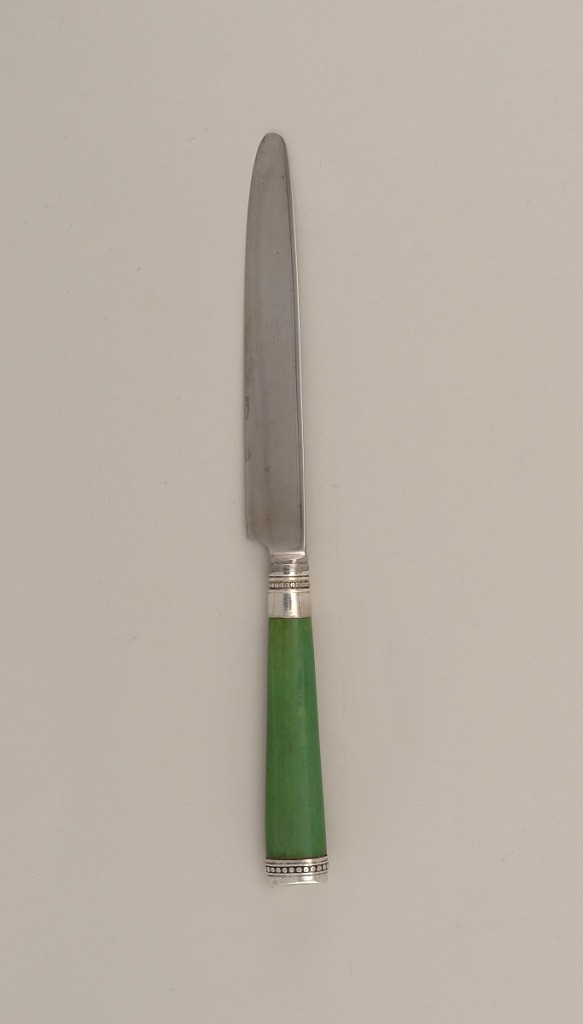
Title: Dessert Knife with Green-Stained Ivory Handle
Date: late 18th century
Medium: green-stained ivory, steel, silver
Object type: knife
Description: Part of a set of knives and forks (1959-56-1-a/f). Knife (c): tapering, green-stained ivory handle with beaded silver cap terminal and ferrule and steel blade.